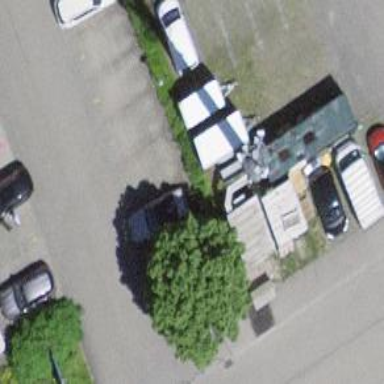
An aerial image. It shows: Mast tower used for communication.